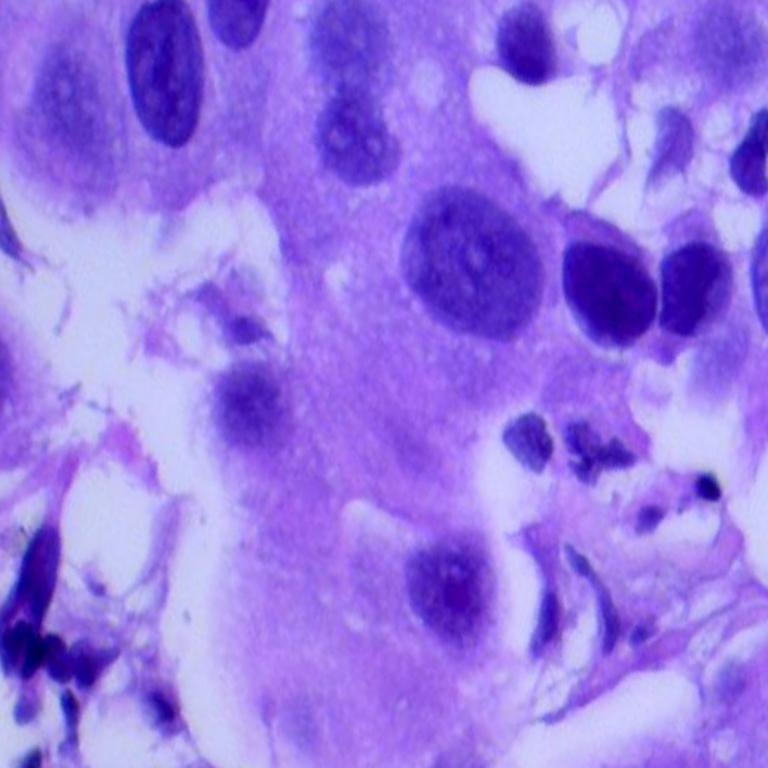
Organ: lung
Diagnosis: adenocarcinomas